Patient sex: F
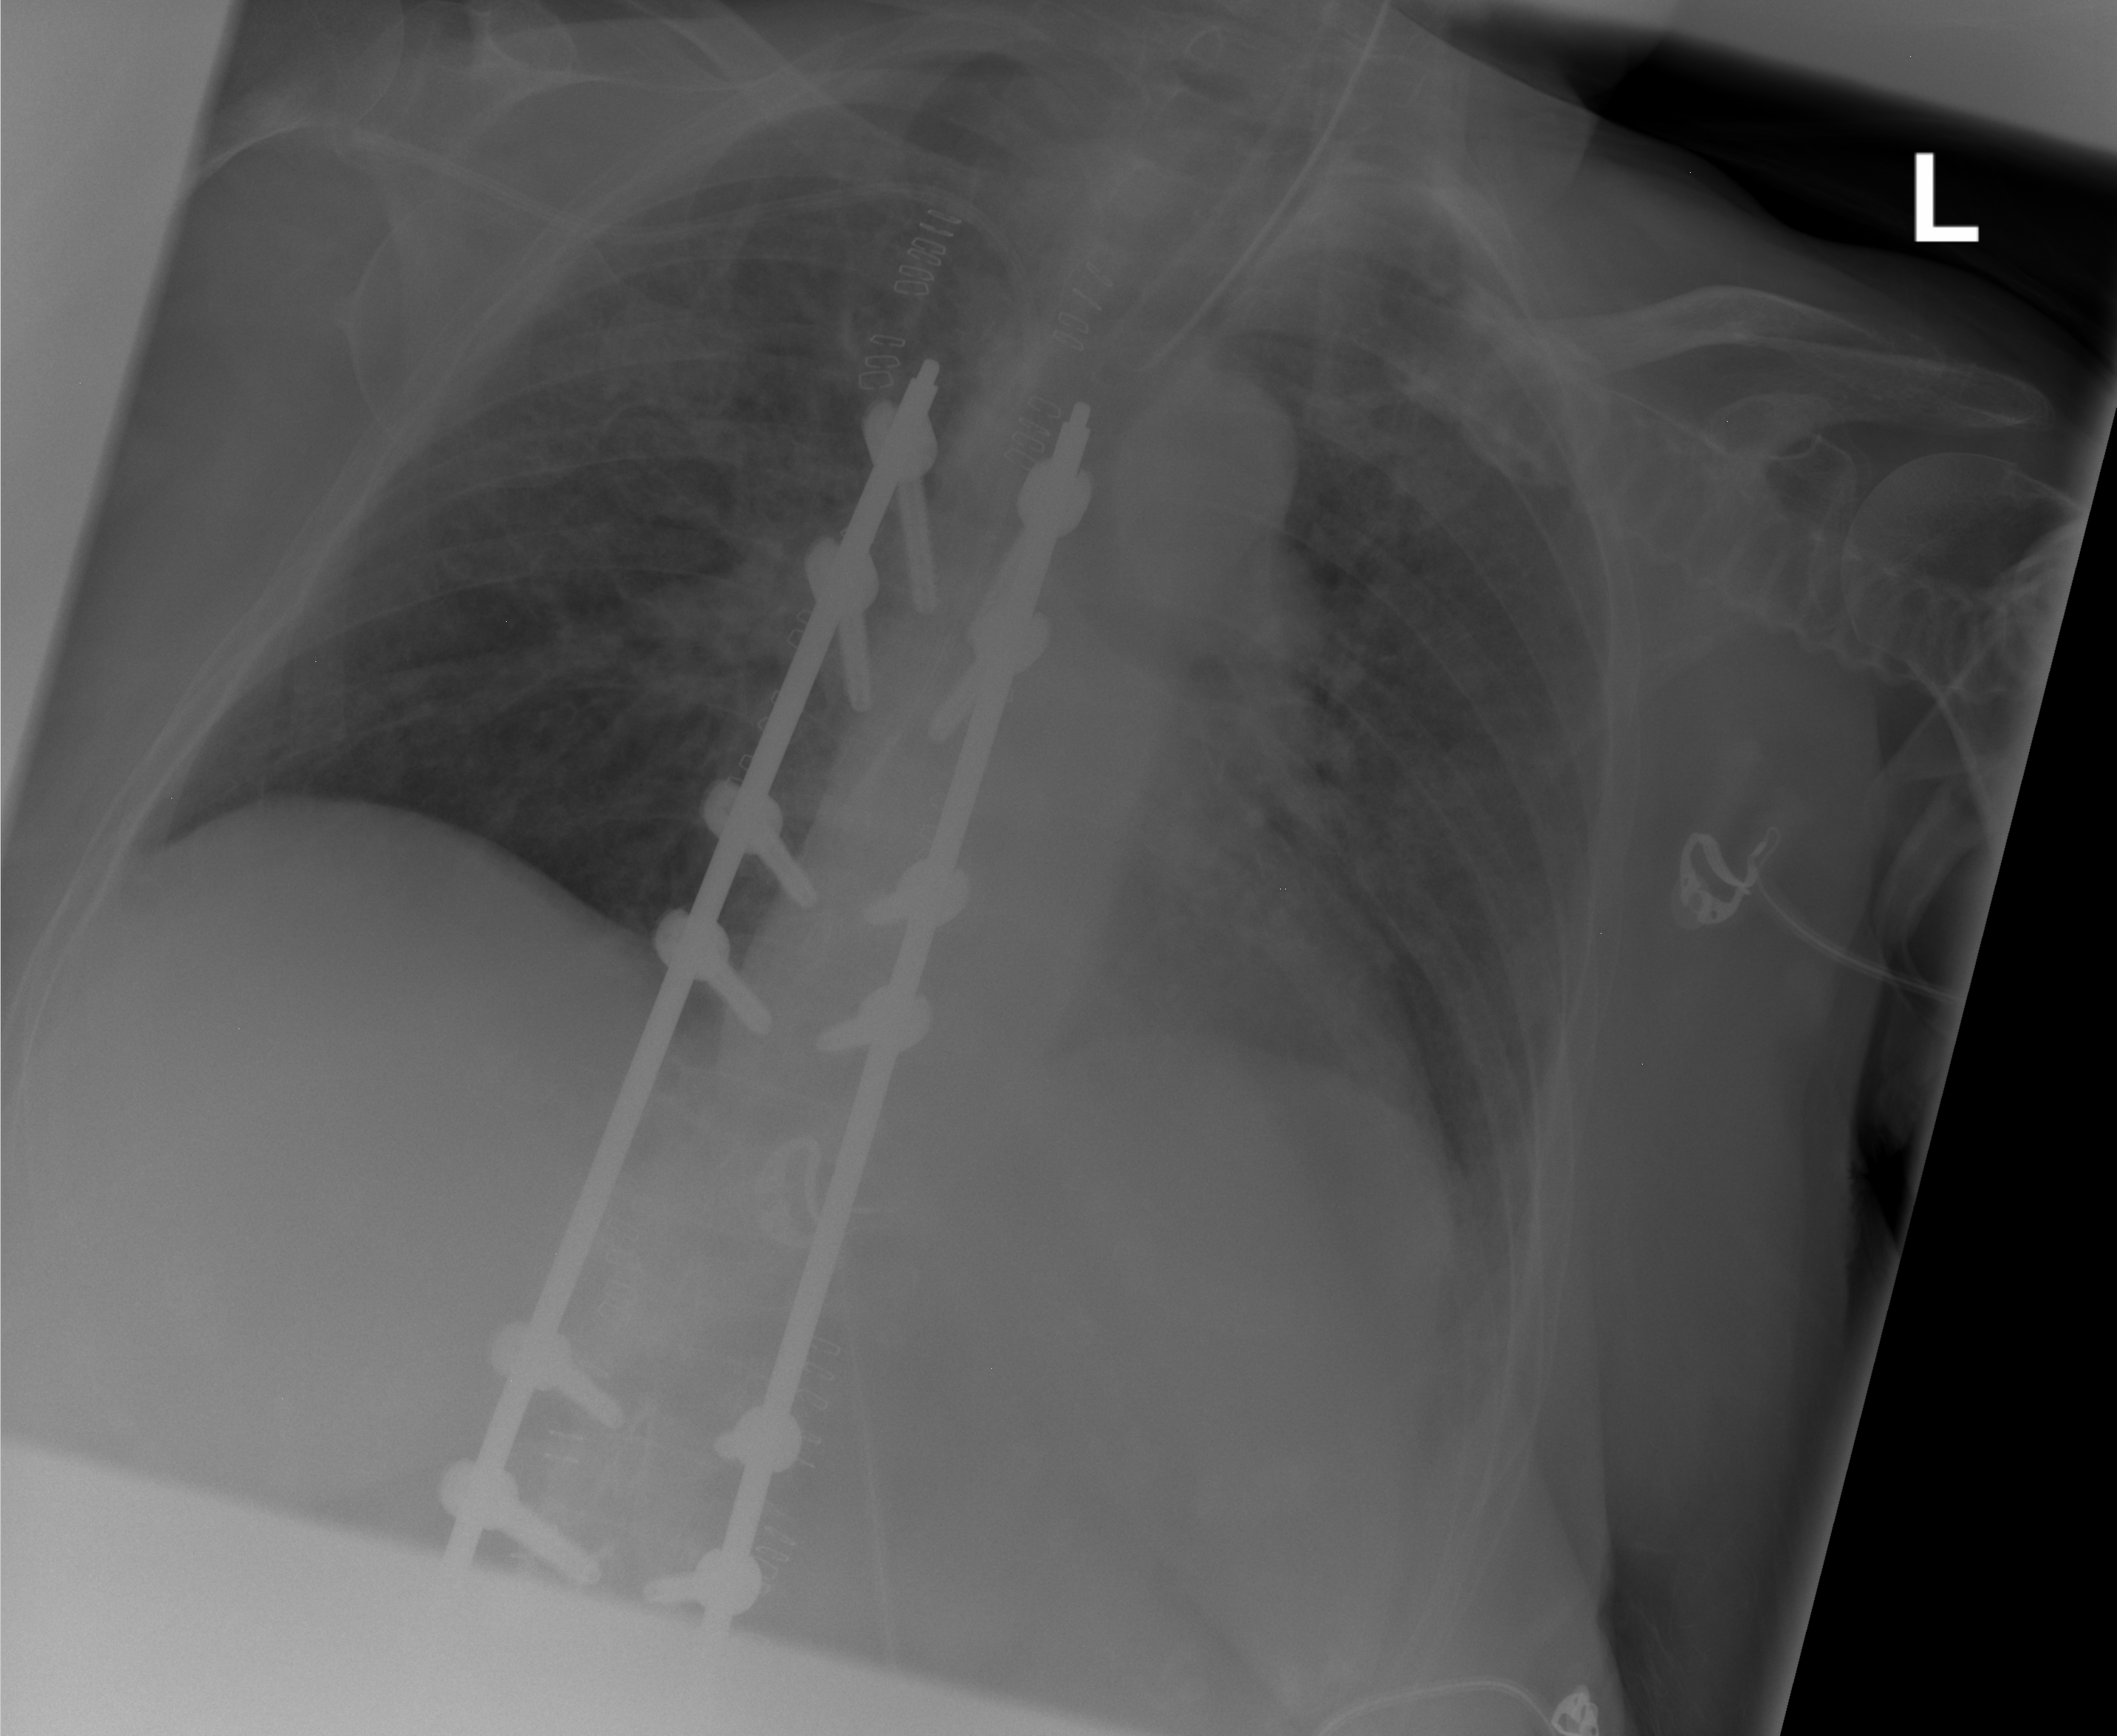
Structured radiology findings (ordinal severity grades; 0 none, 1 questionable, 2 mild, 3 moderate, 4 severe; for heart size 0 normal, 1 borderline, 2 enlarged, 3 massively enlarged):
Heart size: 2
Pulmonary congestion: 3
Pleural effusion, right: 0
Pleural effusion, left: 2
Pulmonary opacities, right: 2
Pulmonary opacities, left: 2
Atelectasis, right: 0
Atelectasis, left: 2